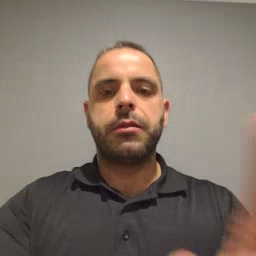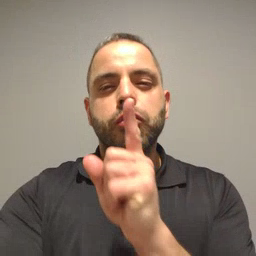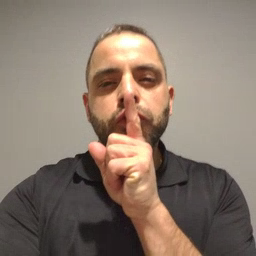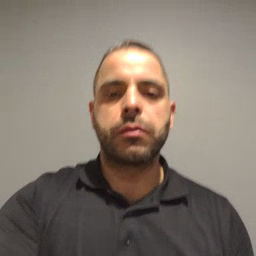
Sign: shhh